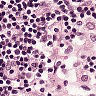
Metastatic tissue present: no